Brain MRI, modality: ceT1
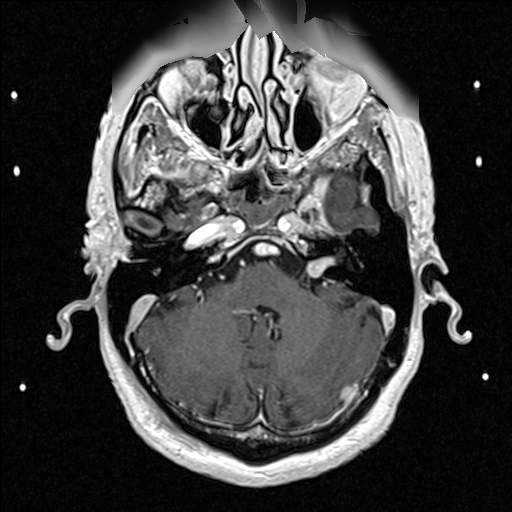